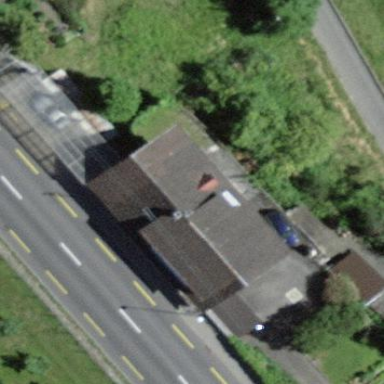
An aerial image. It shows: Residential building.